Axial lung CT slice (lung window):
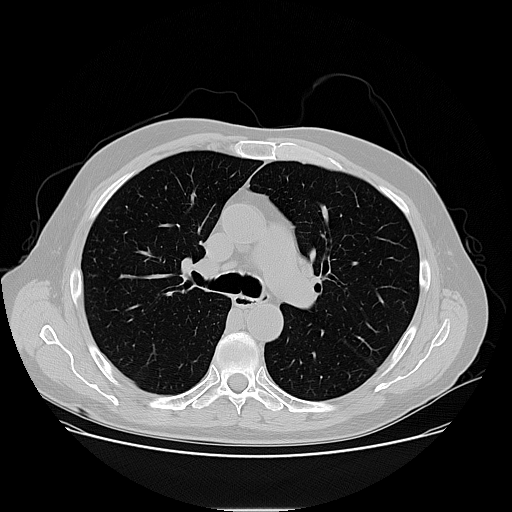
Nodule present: no